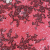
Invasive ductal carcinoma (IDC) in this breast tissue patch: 0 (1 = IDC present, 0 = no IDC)